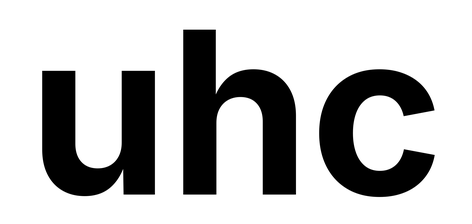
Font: Inter_Bold